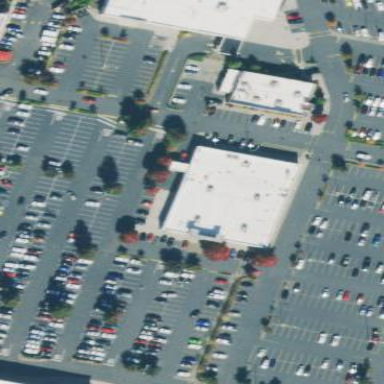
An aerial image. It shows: Building.